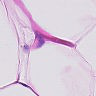
Metastatic tissue present: no